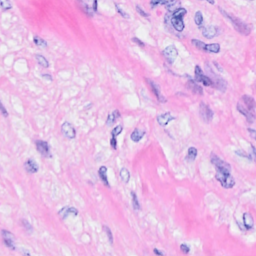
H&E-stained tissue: Breast